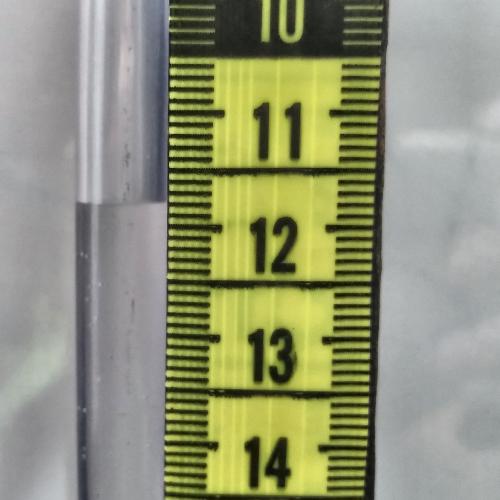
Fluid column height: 11.8 cm